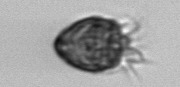
Label: Strombidium_tintinnodes